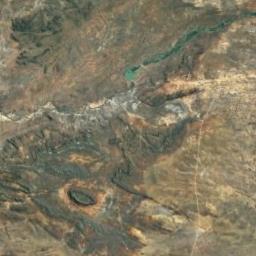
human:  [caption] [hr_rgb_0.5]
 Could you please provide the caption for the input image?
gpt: The mountain has a rugged surface and a lake is in the mountain .

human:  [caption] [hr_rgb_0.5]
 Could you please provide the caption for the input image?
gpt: Seventy percent of the area on this mountain is covered by vegetation .

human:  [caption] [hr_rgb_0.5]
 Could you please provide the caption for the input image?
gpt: The mountains are winding and undulating .

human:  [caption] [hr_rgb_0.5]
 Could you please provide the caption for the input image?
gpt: The mountain is consist of the bare land .

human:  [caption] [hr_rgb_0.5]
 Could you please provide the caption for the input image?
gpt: There are some rocks and a river on the brown mountain .